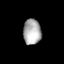
Tissue: lung
Cell type: Myeloid cells
Senescence score: 0.5687
Nuclear area (px): 446
Mean DAPI intensity: 172.193